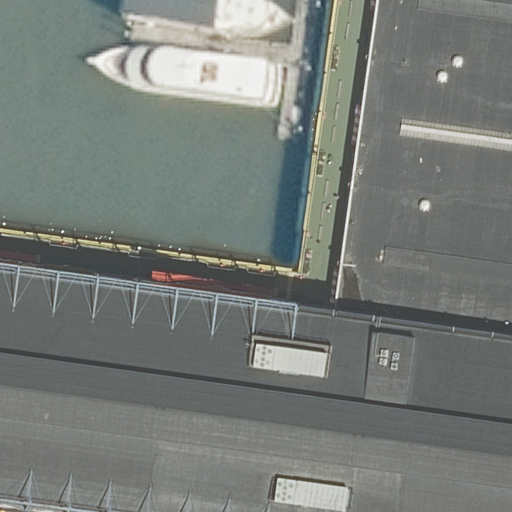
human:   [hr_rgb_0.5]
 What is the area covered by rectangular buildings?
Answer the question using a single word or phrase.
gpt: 2989m2

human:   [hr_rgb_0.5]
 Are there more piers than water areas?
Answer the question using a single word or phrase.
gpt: yes

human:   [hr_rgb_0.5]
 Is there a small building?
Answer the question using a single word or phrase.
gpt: no

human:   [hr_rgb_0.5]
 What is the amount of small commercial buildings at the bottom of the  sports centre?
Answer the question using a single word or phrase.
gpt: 0

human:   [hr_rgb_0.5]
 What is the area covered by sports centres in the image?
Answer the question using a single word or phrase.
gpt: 7790m2

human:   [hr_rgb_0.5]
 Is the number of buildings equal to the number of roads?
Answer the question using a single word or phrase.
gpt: yes

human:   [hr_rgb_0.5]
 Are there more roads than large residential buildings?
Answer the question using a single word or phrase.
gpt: no

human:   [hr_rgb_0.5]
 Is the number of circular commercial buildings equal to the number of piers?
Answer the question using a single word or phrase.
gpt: no

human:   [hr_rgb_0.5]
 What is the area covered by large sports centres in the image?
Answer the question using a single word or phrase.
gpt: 7790m2

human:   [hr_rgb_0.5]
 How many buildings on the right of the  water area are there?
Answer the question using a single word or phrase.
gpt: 0

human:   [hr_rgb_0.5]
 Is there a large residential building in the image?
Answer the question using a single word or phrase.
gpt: yes

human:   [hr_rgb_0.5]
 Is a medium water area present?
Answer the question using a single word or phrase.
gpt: no

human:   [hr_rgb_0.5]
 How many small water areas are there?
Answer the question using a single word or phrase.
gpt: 0

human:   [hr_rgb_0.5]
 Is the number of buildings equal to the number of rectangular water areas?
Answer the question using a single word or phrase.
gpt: no

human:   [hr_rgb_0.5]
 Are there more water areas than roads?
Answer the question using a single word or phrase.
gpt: no

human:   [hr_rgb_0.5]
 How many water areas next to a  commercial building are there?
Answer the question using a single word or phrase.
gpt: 0

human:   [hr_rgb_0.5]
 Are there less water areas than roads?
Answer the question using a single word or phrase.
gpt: yes

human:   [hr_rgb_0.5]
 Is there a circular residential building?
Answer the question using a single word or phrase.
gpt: no

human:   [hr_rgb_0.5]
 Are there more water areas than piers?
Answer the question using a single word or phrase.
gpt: no

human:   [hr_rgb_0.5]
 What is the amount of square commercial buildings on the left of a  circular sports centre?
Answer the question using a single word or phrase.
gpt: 0

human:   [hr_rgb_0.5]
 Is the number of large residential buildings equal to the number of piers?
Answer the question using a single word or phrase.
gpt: yes

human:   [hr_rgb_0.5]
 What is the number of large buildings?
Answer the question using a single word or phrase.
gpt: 2

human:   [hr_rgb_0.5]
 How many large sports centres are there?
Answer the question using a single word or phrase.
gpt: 1

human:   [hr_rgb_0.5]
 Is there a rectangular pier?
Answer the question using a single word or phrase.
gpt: yes

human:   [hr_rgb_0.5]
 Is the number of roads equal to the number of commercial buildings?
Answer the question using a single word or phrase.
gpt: no

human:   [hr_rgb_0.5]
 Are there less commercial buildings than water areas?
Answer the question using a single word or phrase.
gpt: yes

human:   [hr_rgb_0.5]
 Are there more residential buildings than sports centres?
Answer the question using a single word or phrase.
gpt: yes

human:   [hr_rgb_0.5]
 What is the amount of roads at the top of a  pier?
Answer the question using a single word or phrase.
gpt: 2

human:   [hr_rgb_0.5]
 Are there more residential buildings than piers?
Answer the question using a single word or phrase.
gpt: no

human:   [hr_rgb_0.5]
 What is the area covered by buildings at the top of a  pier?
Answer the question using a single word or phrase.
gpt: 6048m2

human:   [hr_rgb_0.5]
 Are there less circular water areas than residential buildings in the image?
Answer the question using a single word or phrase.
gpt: yes

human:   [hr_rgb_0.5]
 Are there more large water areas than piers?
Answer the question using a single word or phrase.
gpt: no

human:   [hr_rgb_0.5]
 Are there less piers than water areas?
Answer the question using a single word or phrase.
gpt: no

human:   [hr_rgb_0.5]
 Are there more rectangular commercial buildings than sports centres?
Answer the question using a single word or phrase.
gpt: no

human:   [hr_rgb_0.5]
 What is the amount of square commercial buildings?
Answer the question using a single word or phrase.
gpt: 0

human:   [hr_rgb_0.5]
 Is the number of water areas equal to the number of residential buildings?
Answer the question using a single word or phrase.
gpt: no